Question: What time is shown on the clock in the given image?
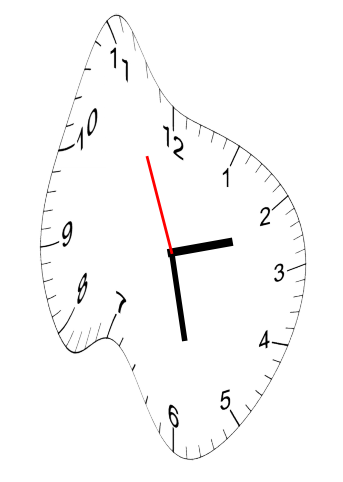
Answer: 02:27:56